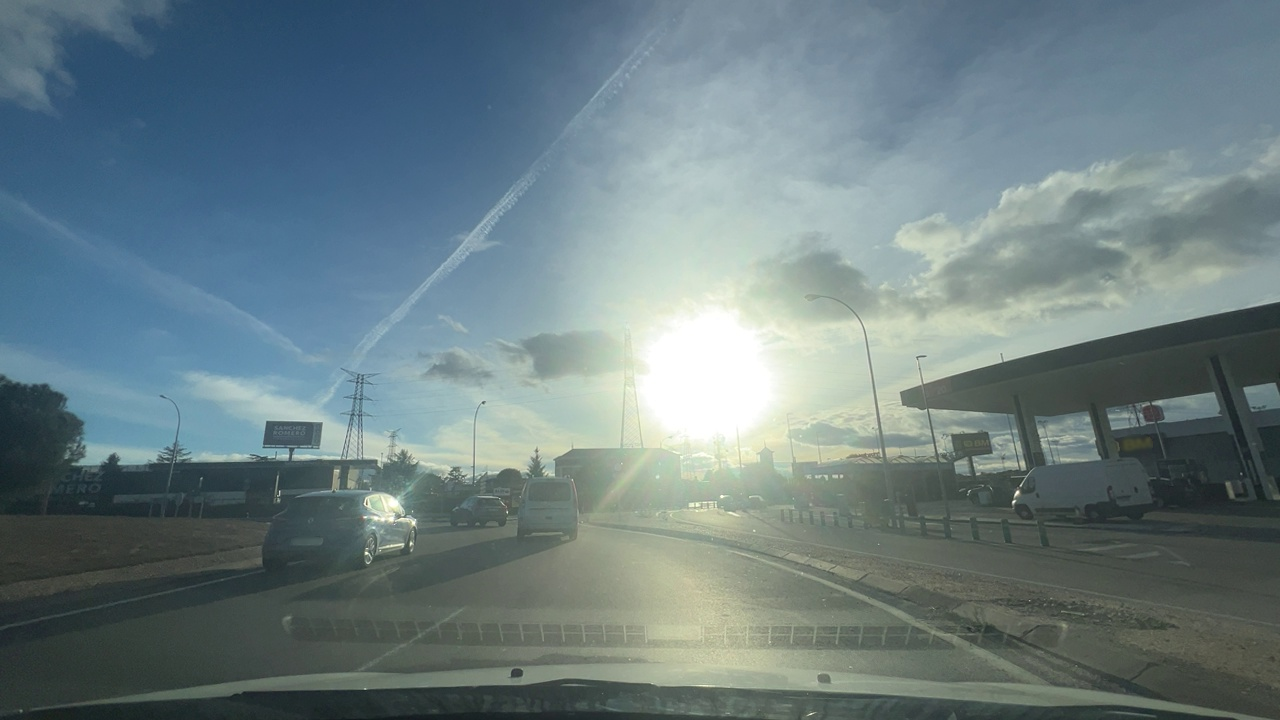
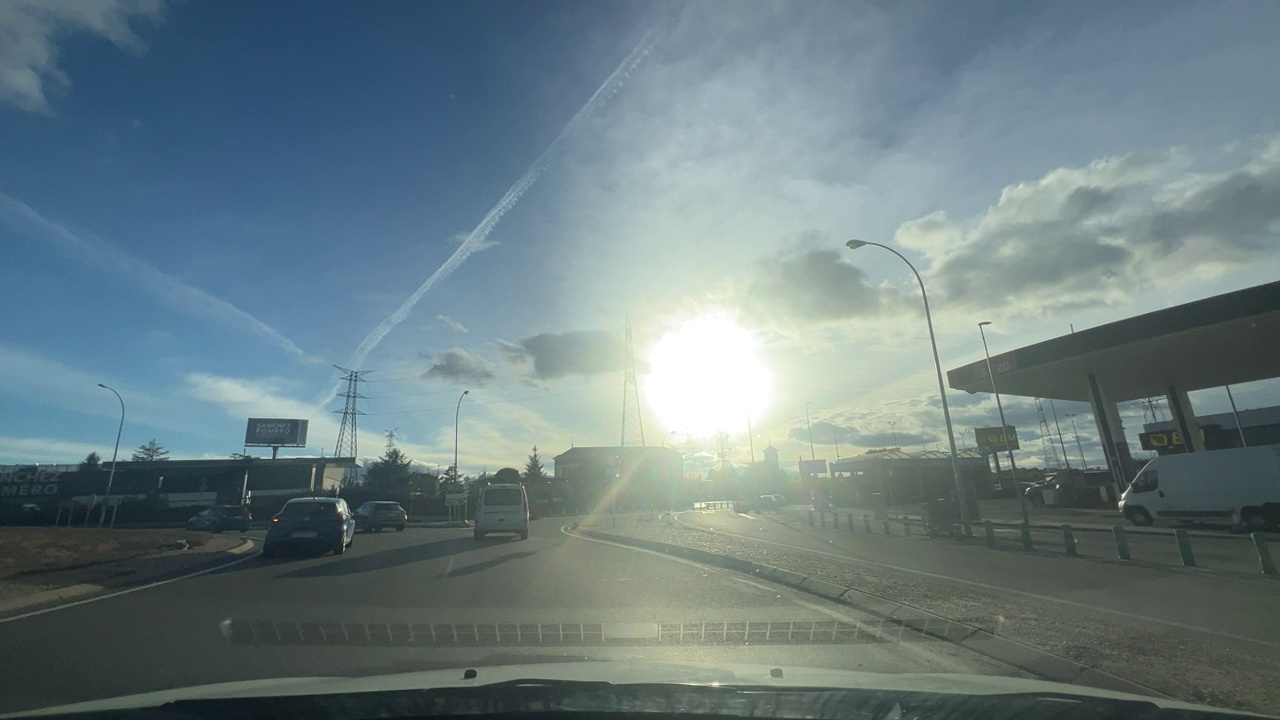
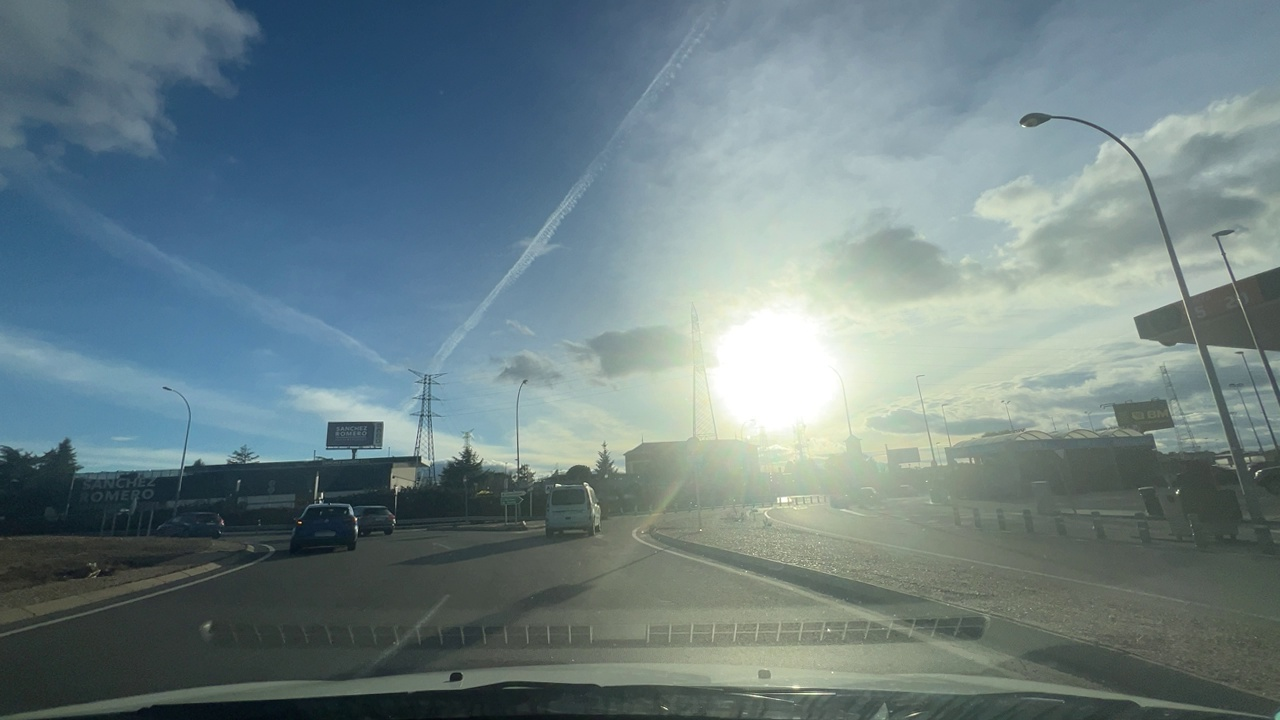
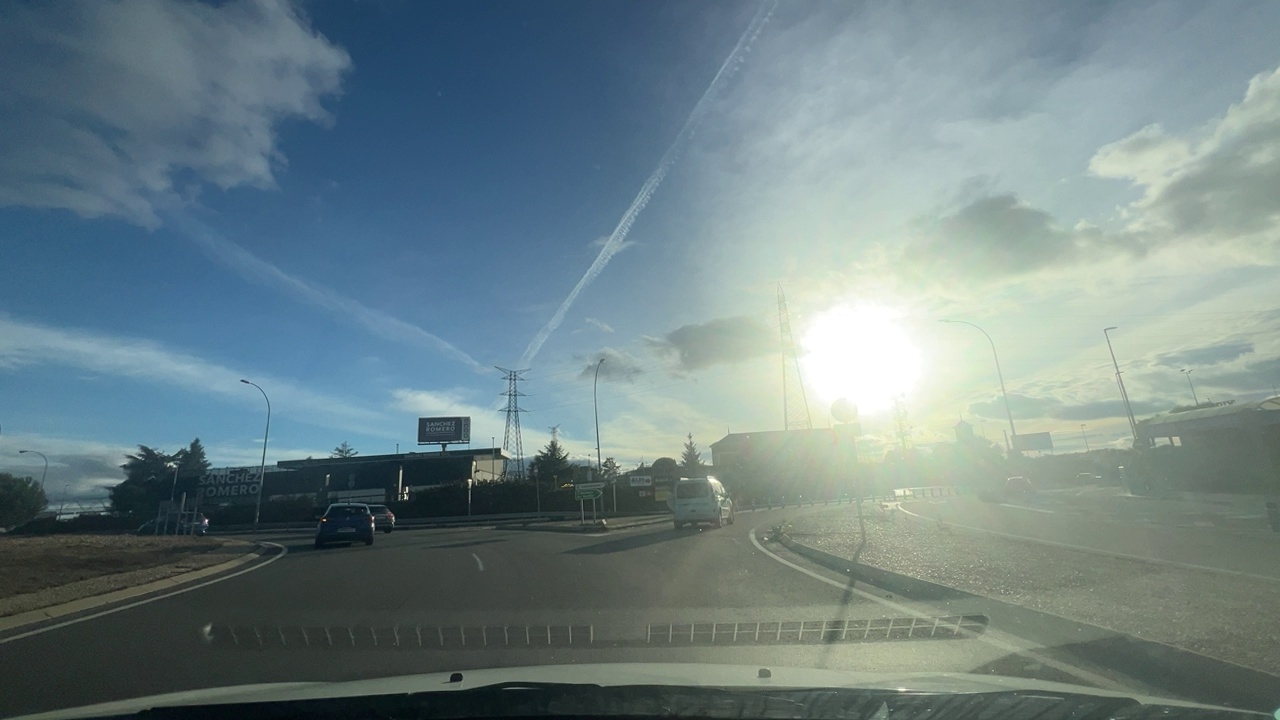
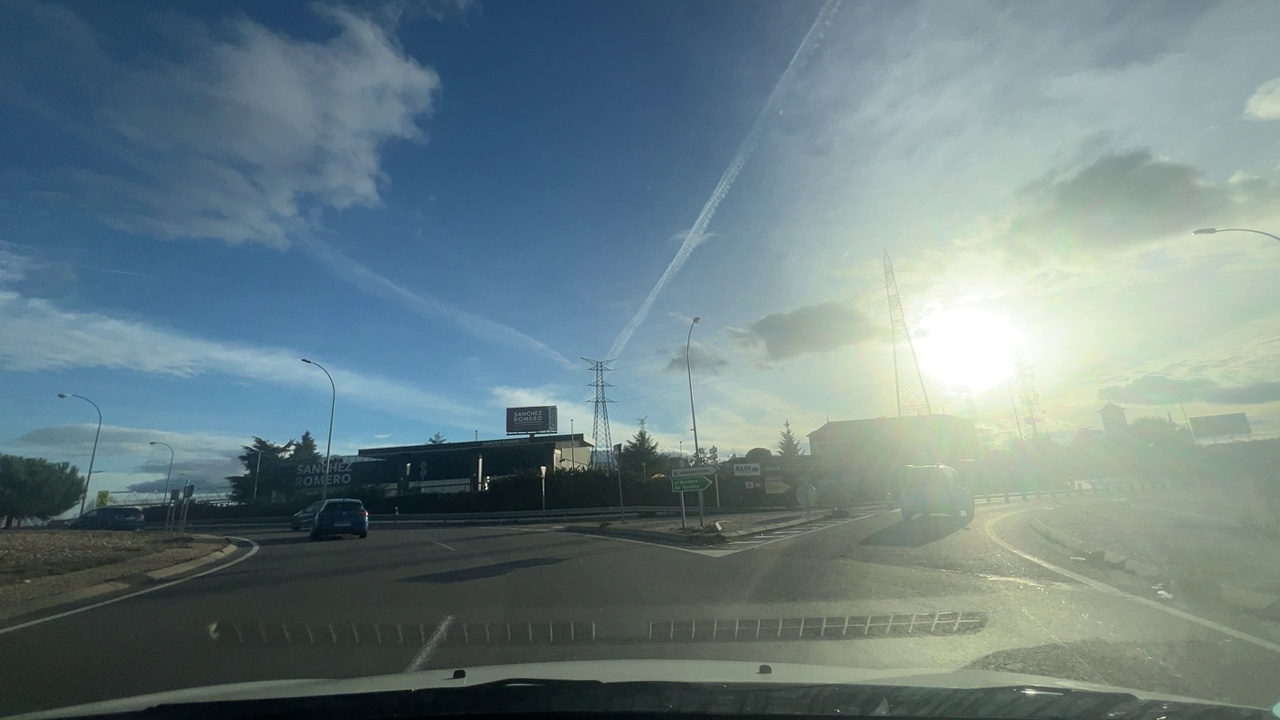
Situation: Roundabout
Question: Is the ego vehicle stationary while another vehicle crosses its path within the roundabout?
Answer: No
Reasoning: The ego vehicle is moving inside the roundabout